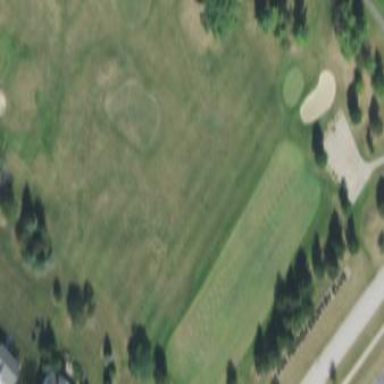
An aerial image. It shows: Golf tee on grassy land.